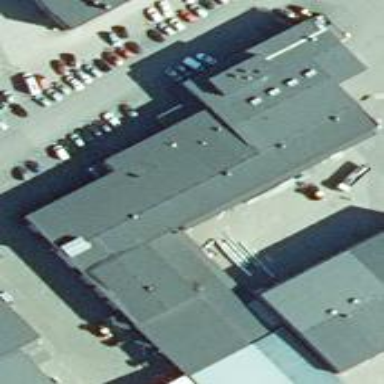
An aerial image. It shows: Part of building.